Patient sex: F
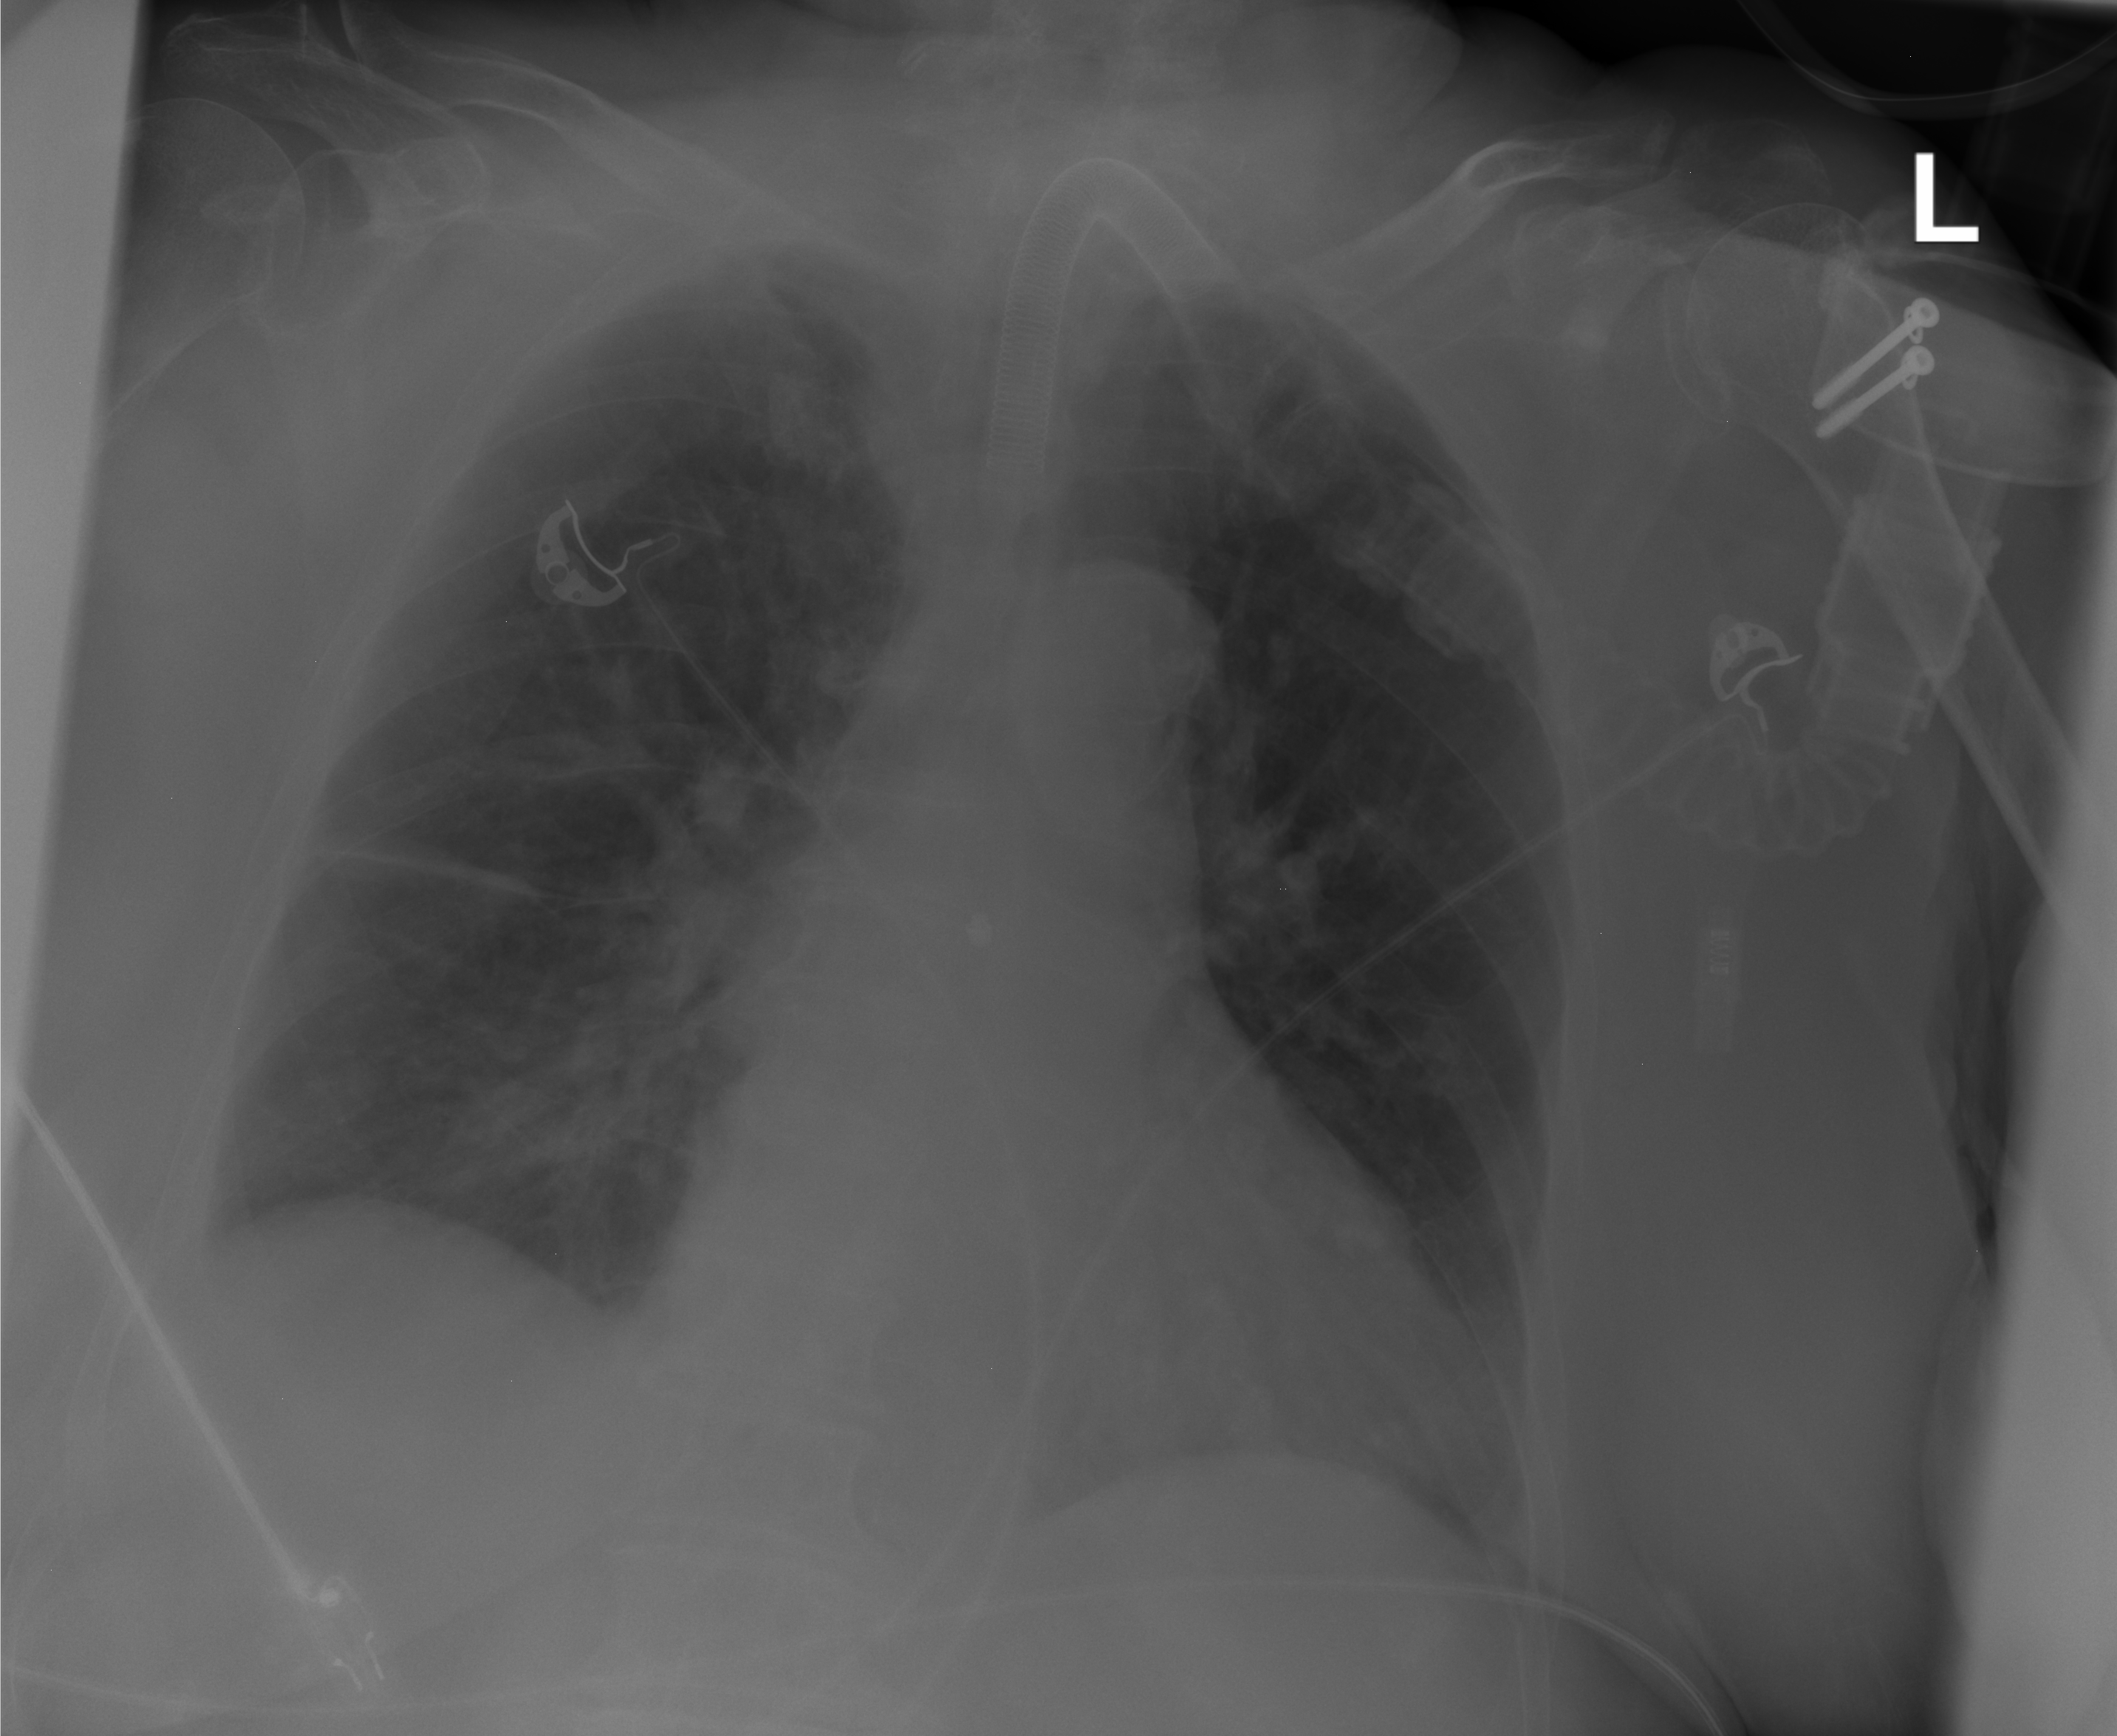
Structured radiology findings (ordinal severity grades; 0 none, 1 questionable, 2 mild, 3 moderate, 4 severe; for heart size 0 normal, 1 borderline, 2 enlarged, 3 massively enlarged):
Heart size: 0
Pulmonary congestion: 0
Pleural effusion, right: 0
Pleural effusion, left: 0
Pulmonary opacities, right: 0
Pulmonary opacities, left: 0
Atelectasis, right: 2
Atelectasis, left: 0